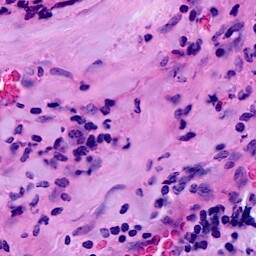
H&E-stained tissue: Breast